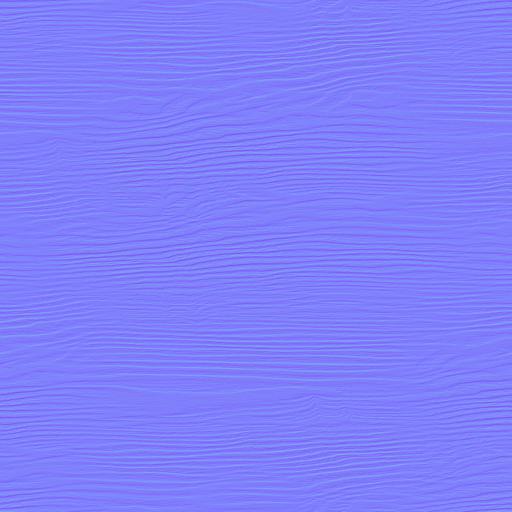
plain smooth wood wooden